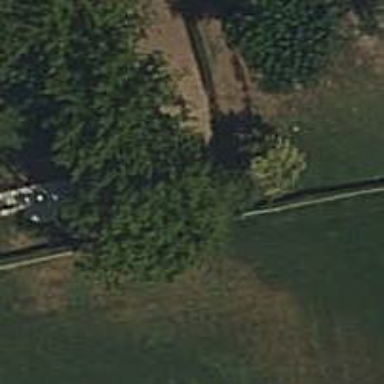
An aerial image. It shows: Entrance with barrier.